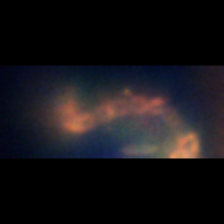
Taxon: Diatom_aggregate
Group: Diatoms